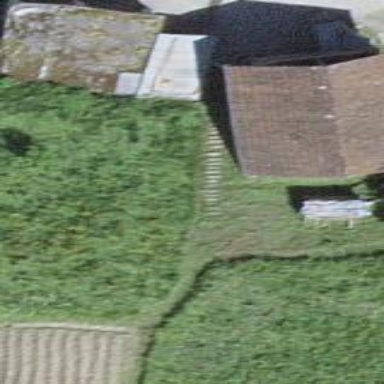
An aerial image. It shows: Simple house.